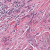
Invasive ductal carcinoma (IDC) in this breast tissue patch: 1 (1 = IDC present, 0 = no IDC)